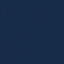
Label: SeaLake